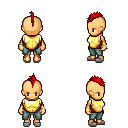
a pixel art fantasy rpg character, female body template, human, tanned skin, gold chest armor, teal pants, red mohawk hairstyle, bracelets, white slippers, four views (front, back, left, right), 2x2 character sprite sheet, small pixel art, hard edges, no anti-aliasing